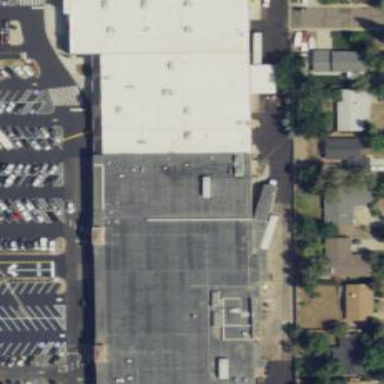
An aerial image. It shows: Retail building.